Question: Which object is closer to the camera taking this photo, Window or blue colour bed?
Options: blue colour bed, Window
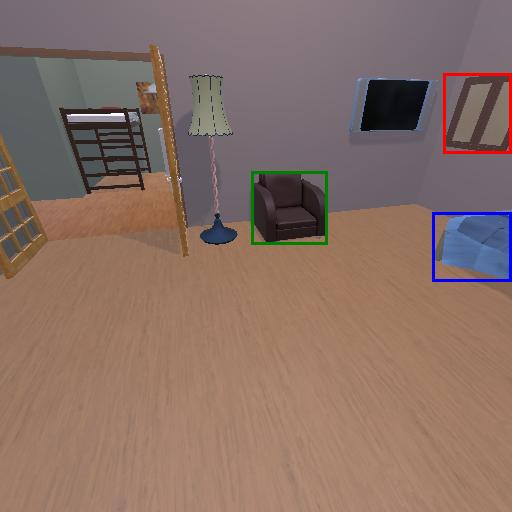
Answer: blue colour bed